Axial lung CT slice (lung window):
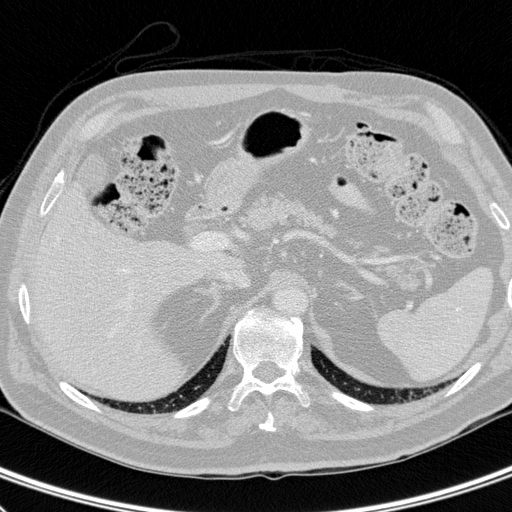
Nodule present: no